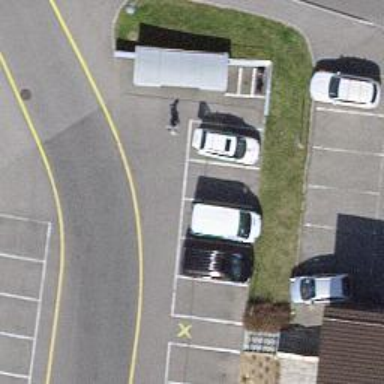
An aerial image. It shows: Bus stop with platform for public transport.